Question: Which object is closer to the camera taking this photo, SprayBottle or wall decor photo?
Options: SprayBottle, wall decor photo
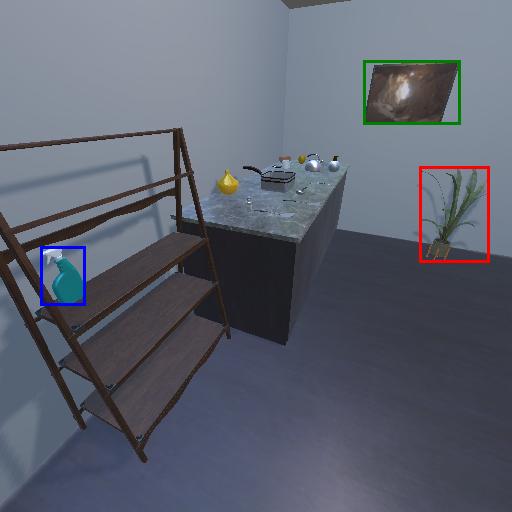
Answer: SprayBottle